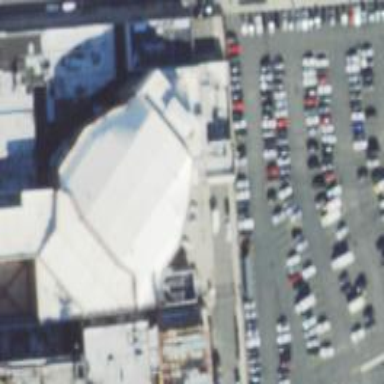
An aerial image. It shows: Theater building.